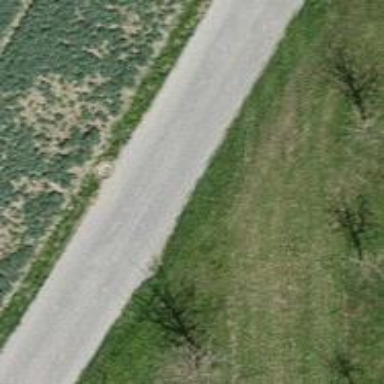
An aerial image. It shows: Unclassified road.